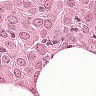
Metastatic tissue present: yes